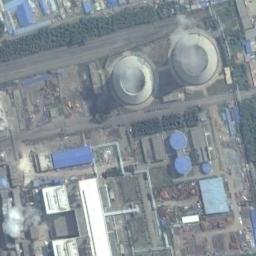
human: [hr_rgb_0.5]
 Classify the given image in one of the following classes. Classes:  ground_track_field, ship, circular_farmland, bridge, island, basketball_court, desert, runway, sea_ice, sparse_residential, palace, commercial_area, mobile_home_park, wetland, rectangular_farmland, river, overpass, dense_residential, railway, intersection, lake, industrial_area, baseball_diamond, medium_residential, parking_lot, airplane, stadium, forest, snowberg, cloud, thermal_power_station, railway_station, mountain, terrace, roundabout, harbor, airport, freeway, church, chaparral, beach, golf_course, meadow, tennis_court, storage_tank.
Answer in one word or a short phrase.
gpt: thermal_power_station